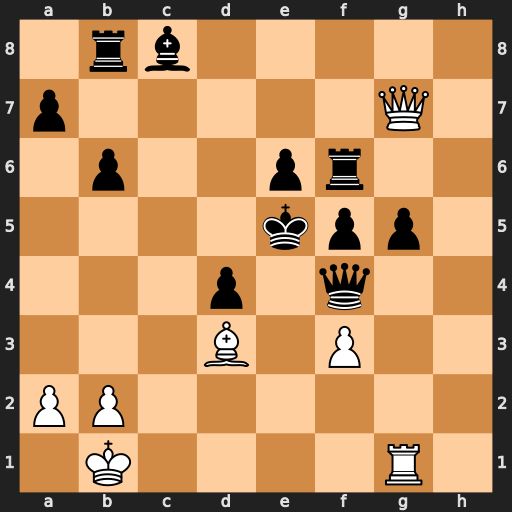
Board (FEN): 1rb5/p5Q1/1p2pr2/4kpp1/3p1q2/3B1P2/PP6/1K4R1
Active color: w
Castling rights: -
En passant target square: -
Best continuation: Qc7+ Kd5 Bc4#